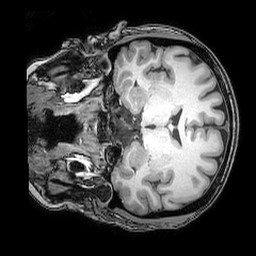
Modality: T1w
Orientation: coronal
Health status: ill
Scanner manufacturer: philips
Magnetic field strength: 3 T
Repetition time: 0.007 s
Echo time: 0.0035 s